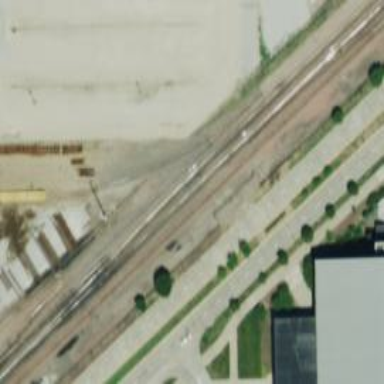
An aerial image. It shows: Railway spur service.